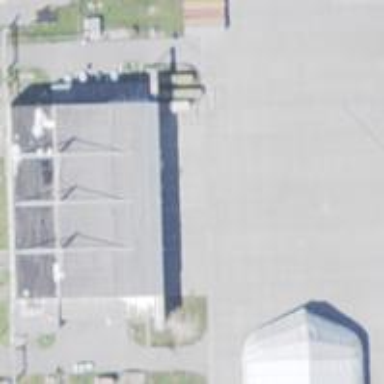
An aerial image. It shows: Hangar building at airport.